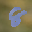
Label: 8